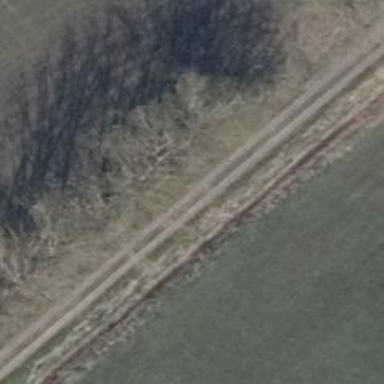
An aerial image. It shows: Row of trees in natural setting.